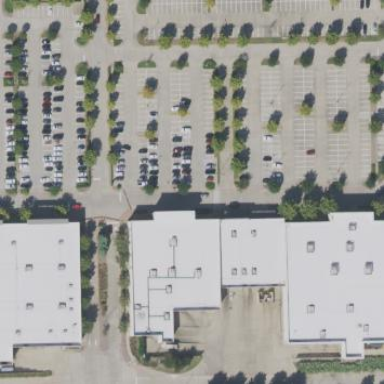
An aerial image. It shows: Flat roof retail building.